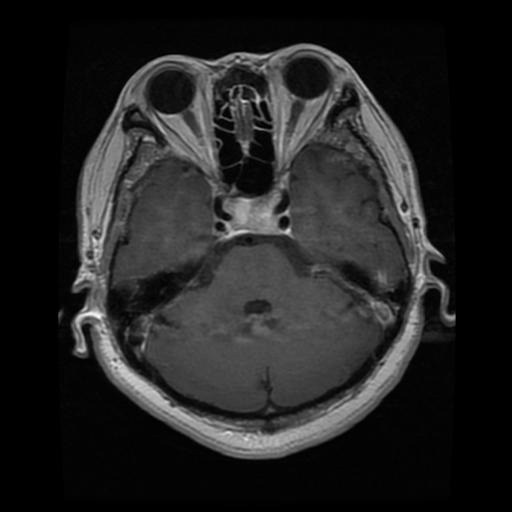
Label: pituitary